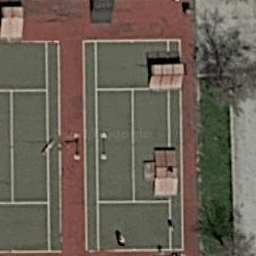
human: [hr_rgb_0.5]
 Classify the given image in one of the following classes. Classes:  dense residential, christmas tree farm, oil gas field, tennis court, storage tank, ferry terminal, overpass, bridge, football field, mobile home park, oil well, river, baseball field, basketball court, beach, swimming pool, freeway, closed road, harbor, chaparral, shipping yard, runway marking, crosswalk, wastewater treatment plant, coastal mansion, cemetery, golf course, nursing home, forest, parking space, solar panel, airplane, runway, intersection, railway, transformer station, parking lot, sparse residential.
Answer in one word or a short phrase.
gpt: tennis court